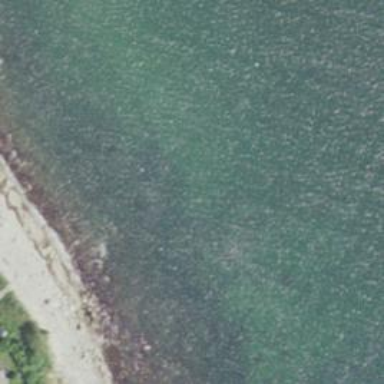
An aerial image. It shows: Beautiful beach with natural surroundings.